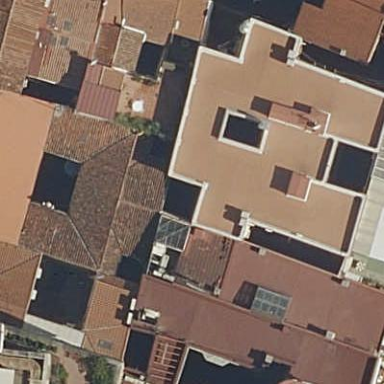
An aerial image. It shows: Part of building.